Оси $x$ и $z$ прямоугольной системы координат $xyz$ лежат в картинной плоскости, как показано на рисунке, а ось $y$ направлена от наблюдателя. Две бесконечные металлические пластины $P$ и $Q$ имеют координаты $x=-d$ и $x=d$ соответственно. Магнитное поле с индукцией $B$ направлено в плоскости $xz$ под углом $\alpha$ к оси $z$. В начале координат $O$ находится заряженная частица с зарядом $q$ ($q>0$) и массой $m$, которая начинает двигаться со скоростью $v_0$ в положительном направлении оси $y$. Силой тяжести при решении задачи пренебрегите.
Найдите, с какой скоростью $v_0$ должна двигаться частица, чтобы достичь одной из пластин, но не контактировать с ней, если к пластинам не приложено напряжение. Найдите время $t_0$, за которое такая частица достигнет пластины. Теперь к пластинам прикладывают напряжение такое, что напряжённость поля между ними в положительном направлении оси $Ox$ равна $E$.
Найдите, с какой начальной скоростью $v_0$ должна теперь двигаться частица, чтобы достичь пластины за то же время $t_0$, что и в п. 1. Найдите координаты частицы $(x;y;z)$, когда она достигает пластины, в случае $\alpha=\frac{\pi}{4}.$
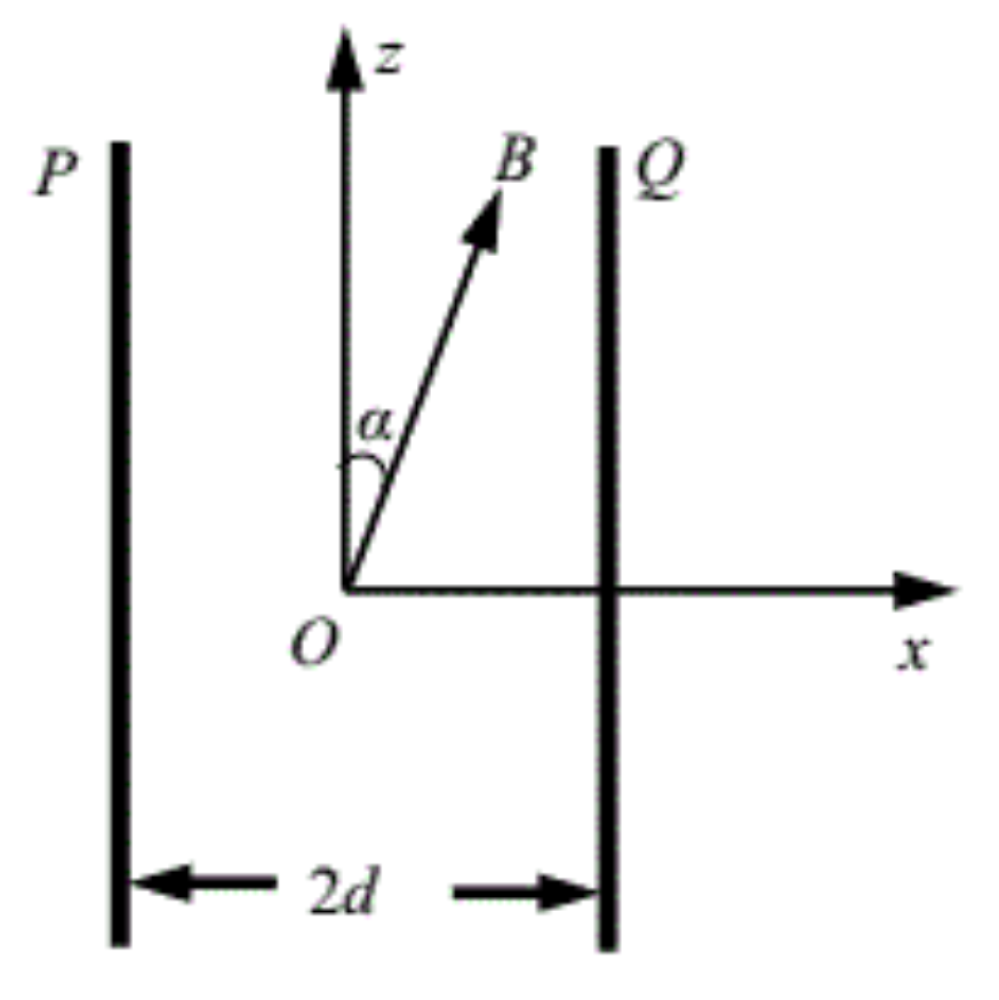
Найдите, с какой скоростью $v_0$ должна двигаться частица, чтобы достичь одной из пластин, но не контактировать с ней, если к пластинам не приложено напряжение. Найдите время $t_0$, за которое такая частица достигнет пластины.
Ответ: \[v_0=\frac{dqB}{2m\cos{\alpha}},~t_0=\frac{\pi m}{qB}.\]

Найдите, с какой начальной скоростью $v_0$ должна теперь двигаться частица, чтобы достичь пластины за то же время $t_0$, что и в п. 1. Найдите координаты частицы $(x;y;z)$, когда она достигает пластины, в случае $\alpha=\frac{\pi}{4}.$
Ответ: \[v_0=\frac{2qB^2d-mE\left(4\cos^2{\alpha}+\pi^2\sin^2{\alpha}\right)}{4mB\cos{\alpha}},\\x=d,\ y=-\frac{\pi mE}{\sqrt2qB^2},\ z=-d+\frac{\pi^2mE}{2qB^2}.\]
Темы:
T, Электромагнетизм, Движение в магнитном поле, Китайские